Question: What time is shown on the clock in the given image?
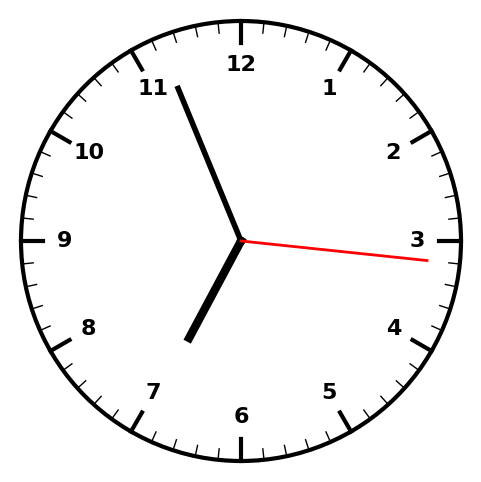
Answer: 06:56:16